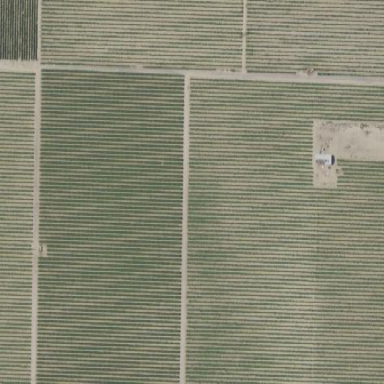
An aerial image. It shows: Vineyard growing grapes.